Question: I have a custom action which I want to run ONLY when we apply or rollback (not Full install(msi), just a patch (msp)) and not when we install or unintall.
I tried the below code but the custom action is invoked only when I an applying and not when rolling back.
'''
<Custom Action="CheckValidation" Sequence="3710">PATCH OR MsiPatchRemovalList</Custom>
'''
Based on the documentation, "PATCH" and "MsiPatchRemovalList" property should contain guid/s depending on the action.
what am I missing here?
What are the possible values in the below cases

'''
|Full Install |Full Uninstall |Apply Patch |Rollback Patch
Installed
REMOVE
PATCH
MsiPatchRemovalList
'''
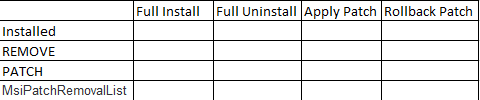
Answer: I figured it out...
When you Rollback a patch, custom action of the previous patch is called and not of the one you are rolling back.
Case: Base build + Update 1 + Update 2
Now if you rollback to Update 1 then then Custom actions of Update 1 will be called and not of Update 2.